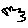
Label: bird